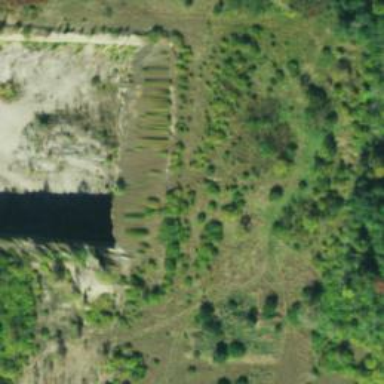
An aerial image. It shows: Natural cliff.